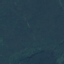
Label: Forest